Question: How many conversations are there?
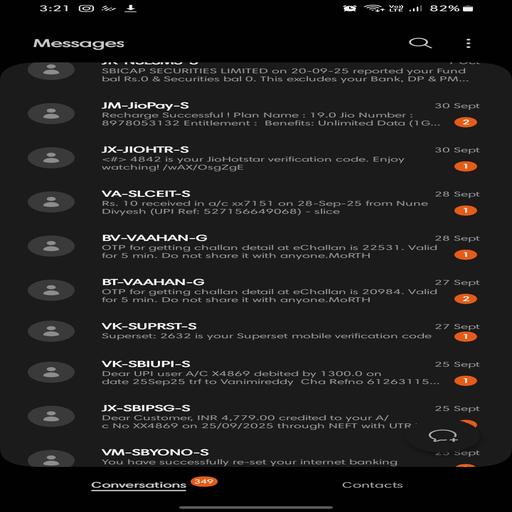
Answer: 349